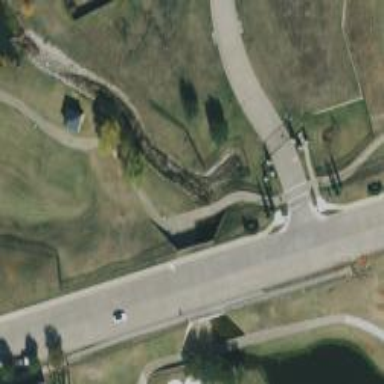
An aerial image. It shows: Service road used as golf cart path.